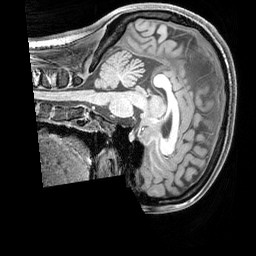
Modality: T1w
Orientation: sagittal
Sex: female
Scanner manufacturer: siemens
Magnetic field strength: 3 T
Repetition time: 2.3 s
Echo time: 0.00226 s